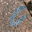
Label: 0